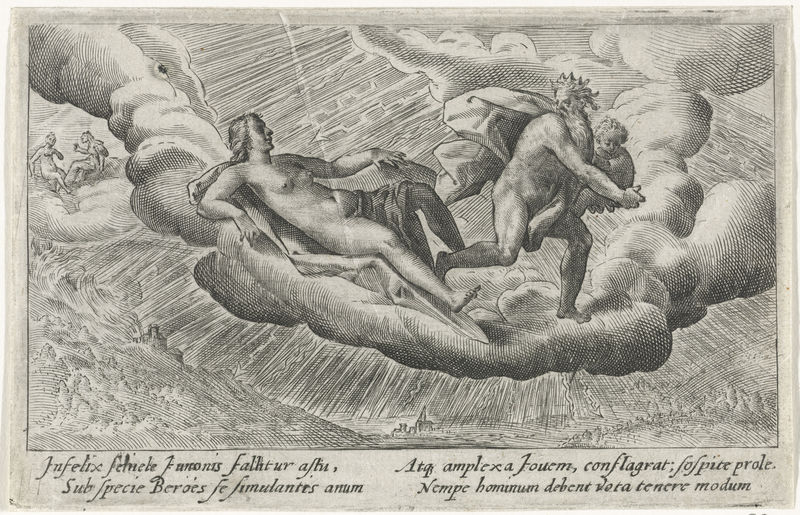
Titel: De dood van Semele
Künstler: Crispijn van de (I) Passe
Standort: Amsterdam
Institution: Rijksmuseum
Schlagwörter: gott, himmel, mann, nackt, umhang, wolken, frauen, frau, zeichnung, kind, dorf, blitze, blitz, zeus, entführung